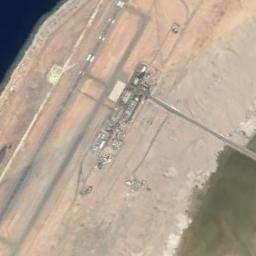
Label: airport